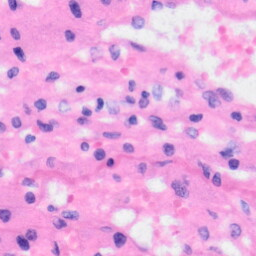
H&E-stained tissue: Liver